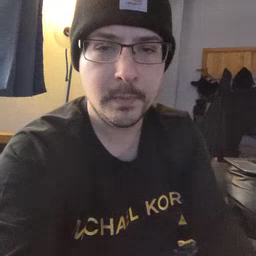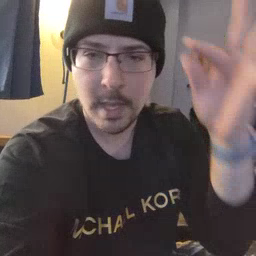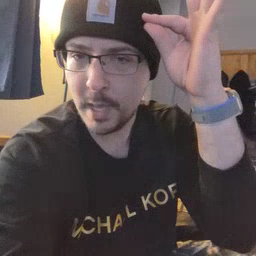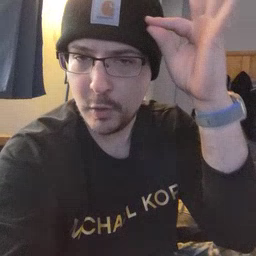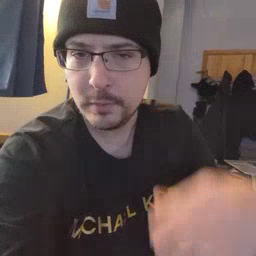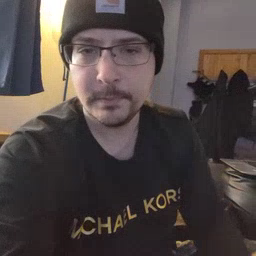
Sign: hair